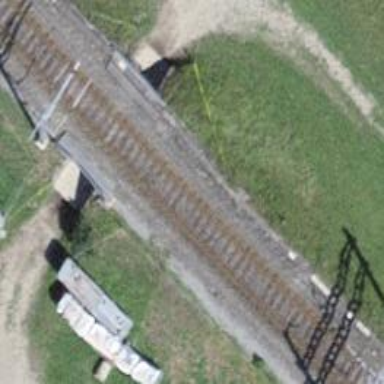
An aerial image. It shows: Railway bridge with electrified tracks and single contact line.